Question:
There are 2 inputs: 'A1' and 'B1'.
In column D, there are many types of objects A.
In column B, there are many types of objects B.
Here's what the formula is supposed to do:
If (D2 is 'A1' and G2 is 'B1') then, if (E2 is bigger than F2), subtract E2 and F2 (5 - 4, in this example), otherwise subtract F2 to E2 (like what happens in line 12).
If there is no match, don't do anything and just skip the row.
I would like to do this as an array formula (++), so it would sum everything in the end.
In this example, the output would be -1, because sum(and(5-4)(2-4)) .
So far, I have the following:
'''
{=SUM(IF((D2:D12="A1")+(G2:G12="B1");E2:E12-F2:F12;0))}
'''
But it doesn't work properly as I'm not sure how Excel reads the subtraction part. I want to be able to subtract the values for the row where the combination was found.
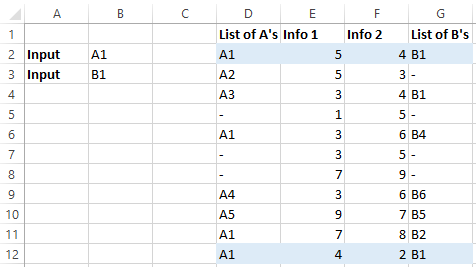
Answer: If all you need is to have Column E subtracted by Column F for all matches then consider the following Array Formula:
'''
=SUM((D2:D12=$B$2)*(G2:G12=$B$3)*(E2:E12-F2:F12))
'''
(This can be updated with extra checks on what to subtract if needed)
This will 'SUM' all of the subtractions (Column E) - (Column F) that contain a match to your inputs.
Here is the breakdown:
'D2:D12=$B$2' and 'G2:G12=$B$3' will produce arrays containing 1's for a match and 0's for non-match:
'''
{A1,A2,A3, -,A1, -, -,A4,A5,A1,A1} {B1, -,B1, -,B4, -, -,B6,B5,B2,B1}
V V V V V V V
{1, 0, 0, 0, 1, 0, 0, 0, 0, 1, 1 } {1, 0, 1, 0, 0, 0, 0, 0, 0, 0, 1 }
'''
'E2:E12-F2:F12' will result in a 3rd array consisting of the subtracted values:
'''
{5, 5, 3, 1, 3, 3, 7, 3, 9, 7, 4}
-{4, 3, 4, 5, 6, 5, 9, 6, 7, 8, 2}
={1, 2,-1,-4,-3,-2,-2,-3, 2,-1, 2}
'''
Multiplying all of them will result like so:
'''
{1, 0, 0, 0, 1, 0, 0, 0, 0, 1, 1}
x{1, 0, 1, 0, 0, 0, 0, 0, 0, 0, 1}
x{1, 2,-1,-4,-3,-2,-2,-3, 2,-1, 2}
={1, 0, 0, 0, 0, 0, 0, 0, 0, 0, 2}
'''
Then of course 'SUM' will do it's job:
'''
SUM({1, 0, 0, 0, 0, 0, 0, 0, 0, 0, 2}) = 3
'''